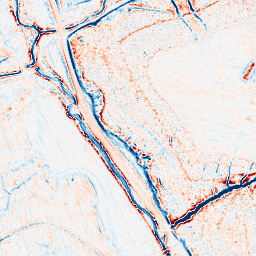
Category: edge_preserving
Decomposition family: anisotropic_diffusion
Decomposition parameters: iterations: 20
kappa: 100
gamma: 0.1
Upsampling method: bicubic
Upsampling parameters: scale: 8
Upsampling scale: 8